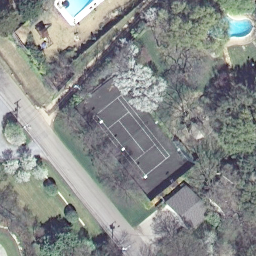
Label: tennis court